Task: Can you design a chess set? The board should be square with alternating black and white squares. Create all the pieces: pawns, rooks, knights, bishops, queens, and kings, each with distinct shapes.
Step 5216:
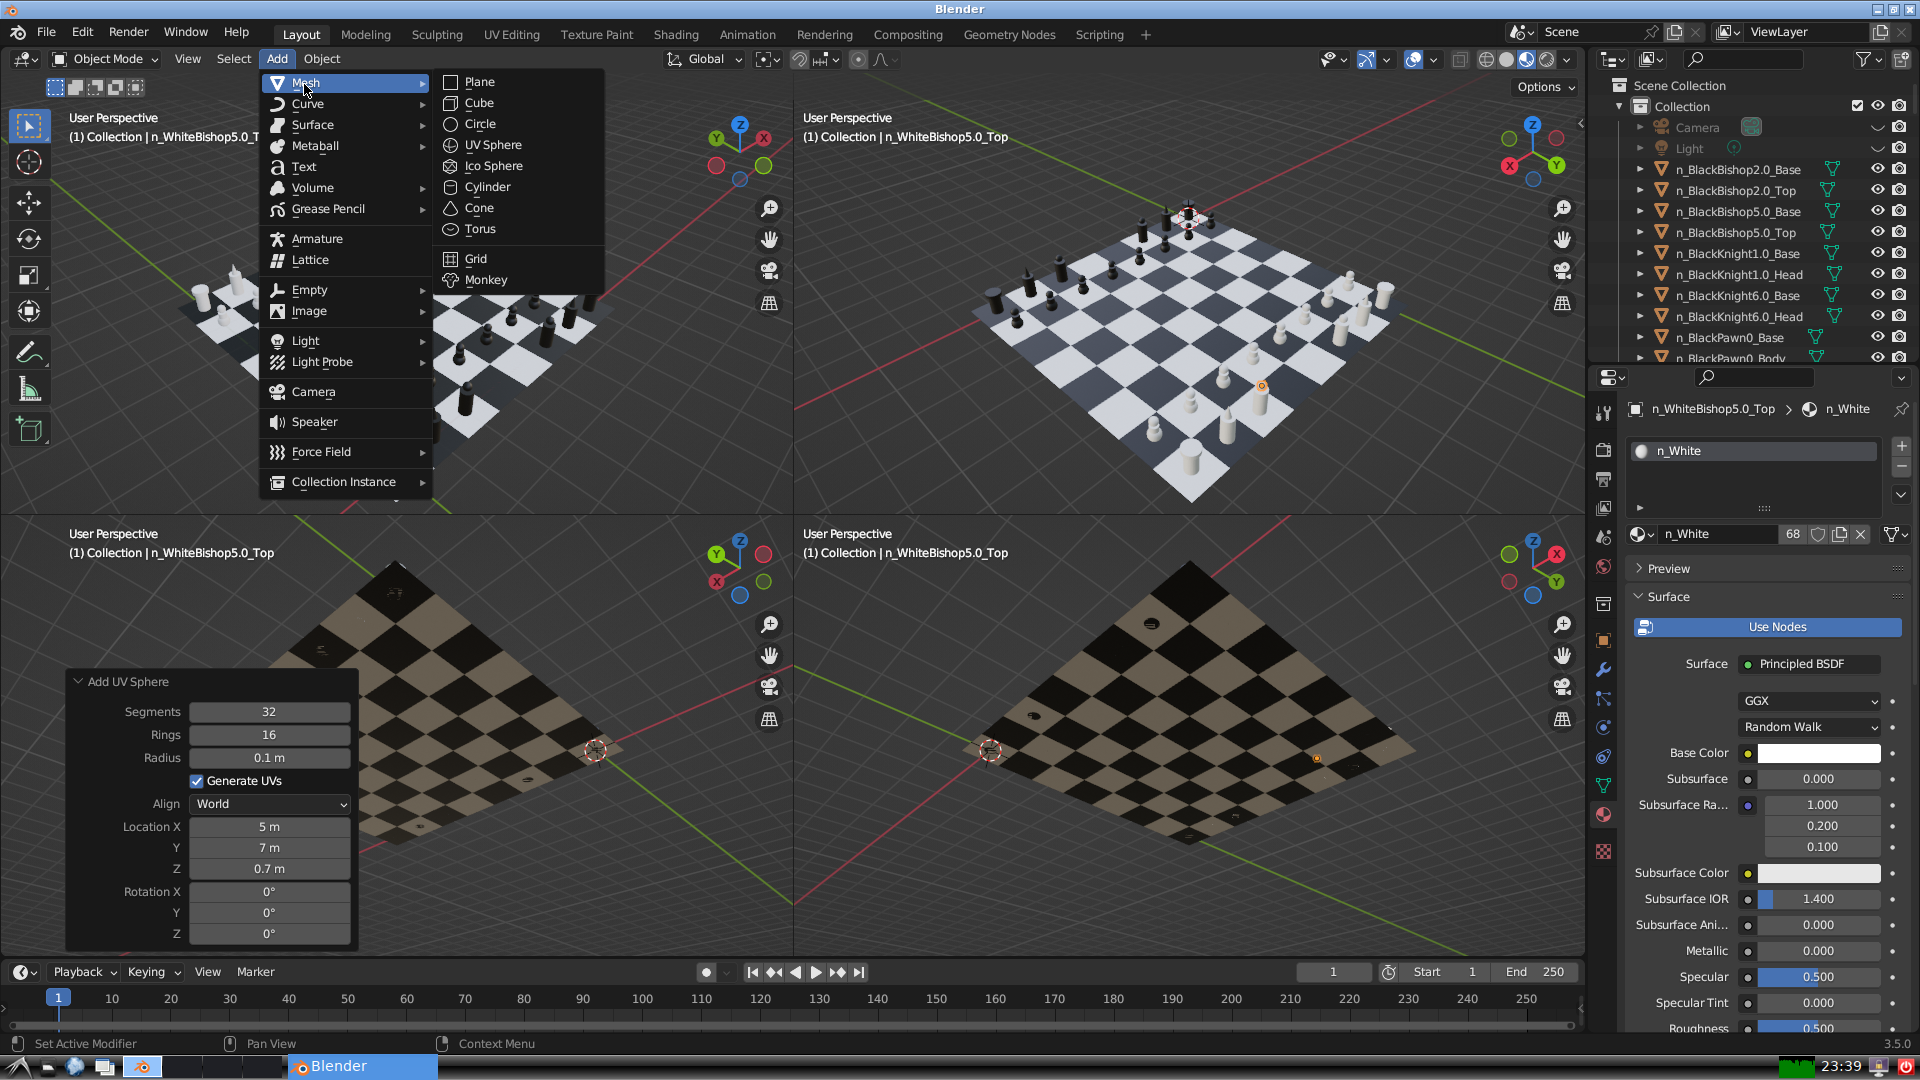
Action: {"mouse_move": [499, 187]}